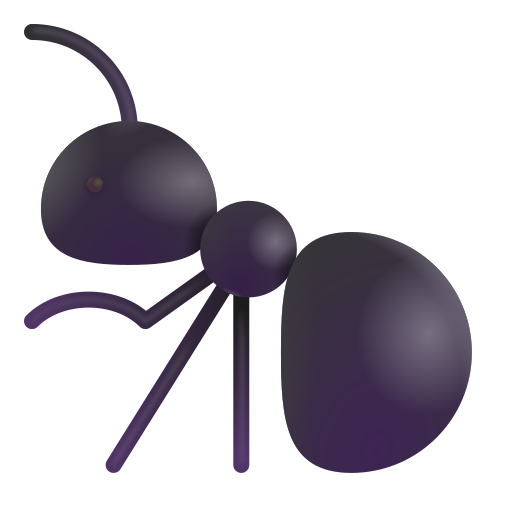
ant color